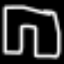
Label: pants